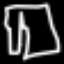
Label: pants